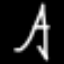
Label: The Eiffel Tower